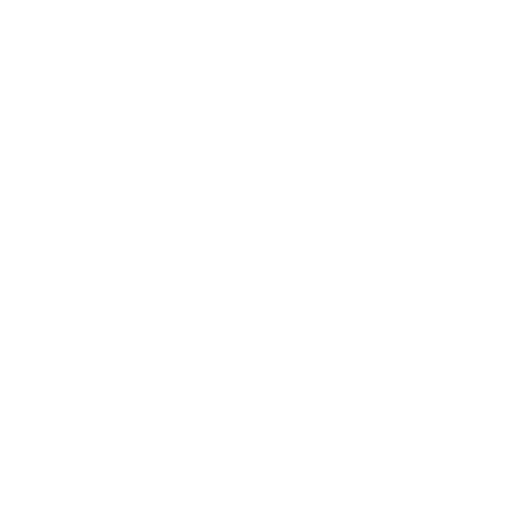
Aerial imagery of bar in Ohio named Crib Reef containing only open water